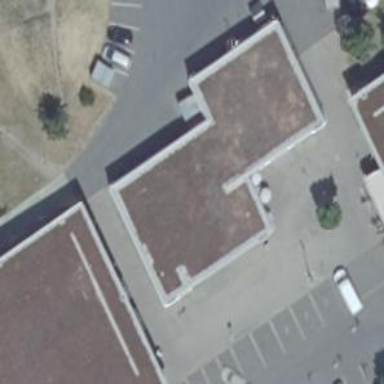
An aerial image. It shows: White building with flat gravel roof.